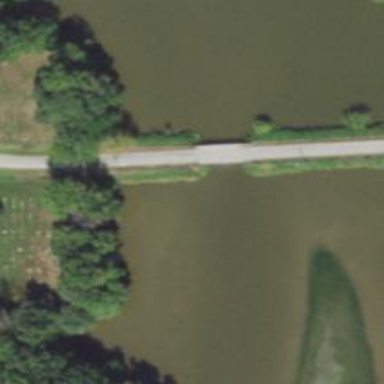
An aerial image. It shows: Embankment along unclassified road.